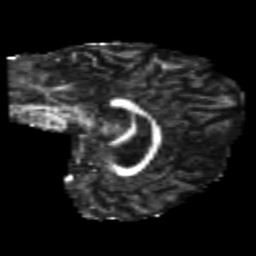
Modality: FA
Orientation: sagittal
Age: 22
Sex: female
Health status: healthy
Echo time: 0.074 s